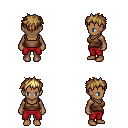
a pixel art fantasy rpg character, female body template, human, dark skin, brown pirate shirt, red pants, blonde bedhead hairstyle, four views (front, back, left, right), 2x2 character sprite sheet, small pixel art, hard edges, no anti-aliasing